Question: I'm creating a borderless form and I want to add a custom border to it. When I add the background for the form however, it doesn't show well, and it is not transparent.
This is what I want to use as my border.:

When I set the Form's transparency for White the shadow disappears, I'm not sure what to do.
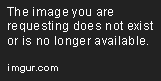
Answer: Okay so I cheated a bit but what I did was simply overriding the CreateParams to draw dropshadow even though it's a borderless window. It does exactly what I wanted so I went with it.
Thanks for all the help!